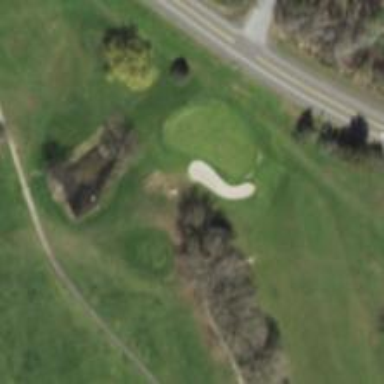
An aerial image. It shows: Golf hole.